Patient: sex M, age 65
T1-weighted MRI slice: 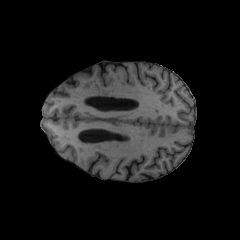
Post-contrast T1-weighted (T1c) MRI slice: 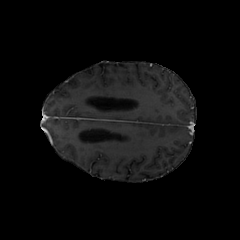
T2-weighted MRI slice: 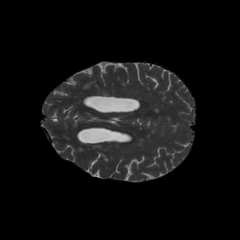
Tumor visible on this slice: no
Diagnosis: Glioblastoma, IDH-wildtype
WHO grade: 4